Field crop: maize
Growth stage: 2
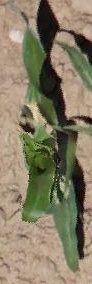
Species: maize